Question: I want to generate a view like this:
Right now my view model FileViewModel has RelayCommand for executing openfiledialog, and a property for file path. I am sending a file path to model called FileModel from FileViewModel.
'''
var fileDialog = new OpenFileDialog {};
fileDialog.DefaultExt = ".txt";
fileDialog.ShowDialog();
path = fileDialog.FileName;
_fileModel = new FileModel(path);
'''
FileModel has functions to read values (Value1, Value2, Value3, Value4) from selected file.
I want to display these values in my view. I am not sure how to add that functionality to FileViewModel.
Any advice is appreciated.
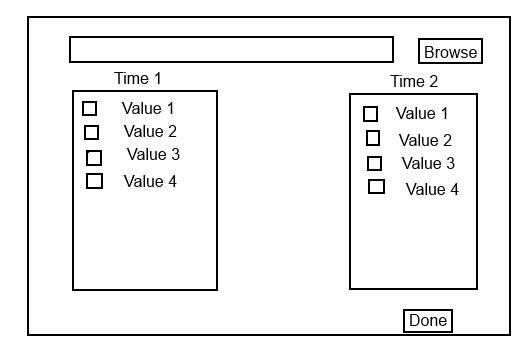
Answer: 1. Create an event in FileModel as RaiseValuesChanged. This will be raised after you have the Values you need from the OpenFileDialog in the FileModel. Pass the values thus read from the file as EventArgs
2. Add a Property which would hold the values from the Model, perhaps an ObservableCollection<YOURVALUEsTYPE>() or something.
3. Subscribe the model's RaiseValuesChanged in the FileViewModel, and in the handler, update the ObservableCollection<YOURVALUEsTYPE>
4. And you will need to bind this collection to your View of course..